Chest X-ray:
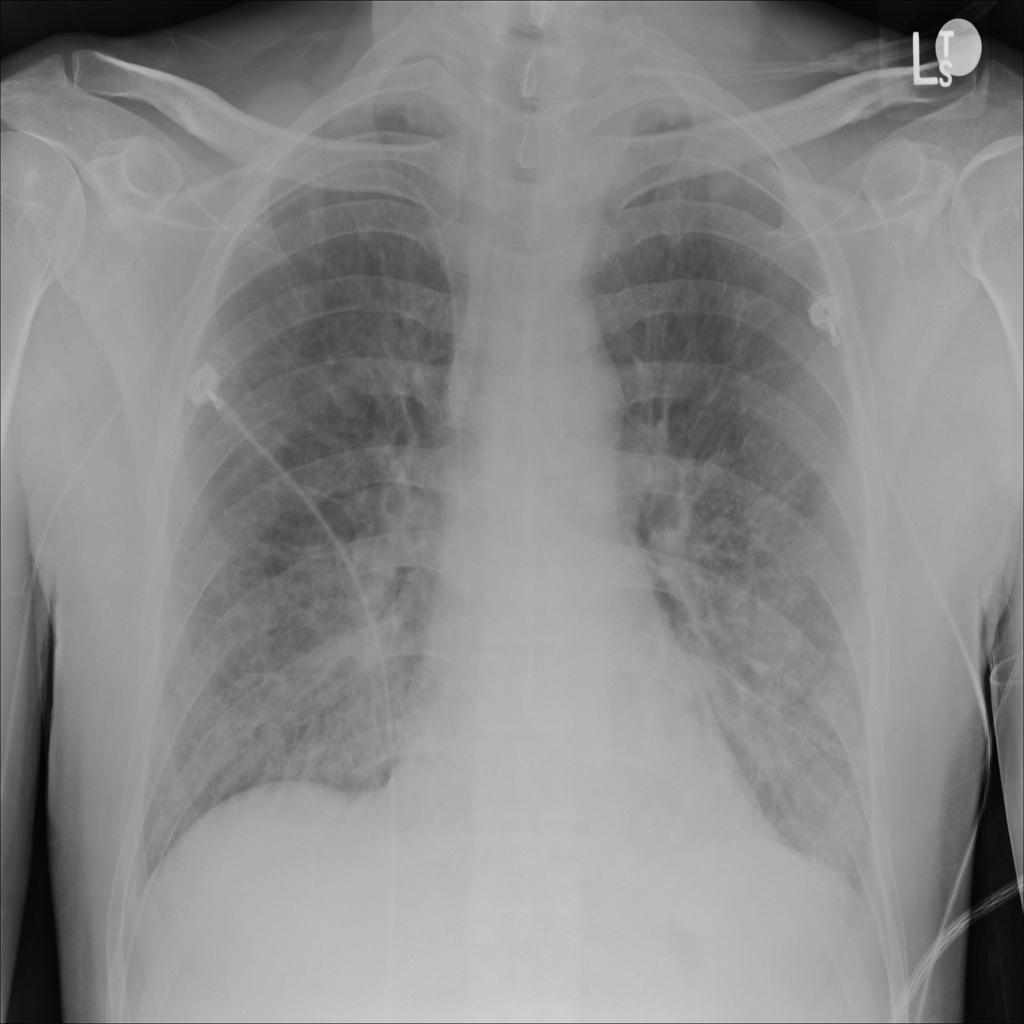
Findings: Consolidation, Effusion
No abnormal finding: no